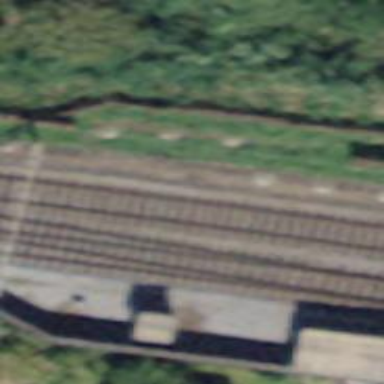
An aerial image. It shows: Single railway track with electrification through contact line.